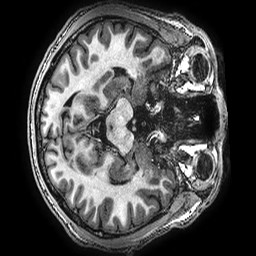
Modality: T1w
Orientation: axial
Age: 22
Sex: male
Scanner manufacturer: ge
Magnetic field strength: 3 T
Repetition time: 0.00766 s
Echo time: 0.003476 s